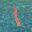
Label: 1